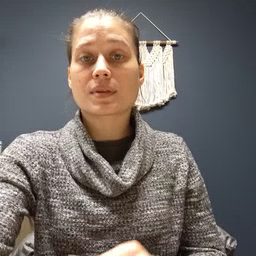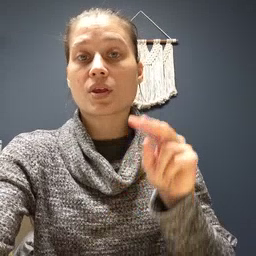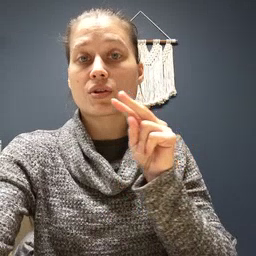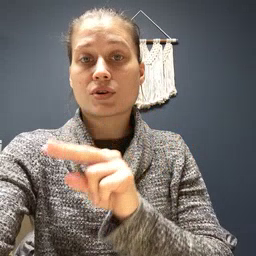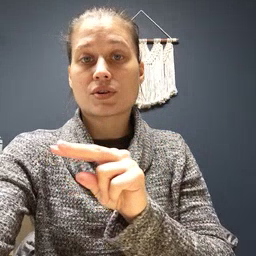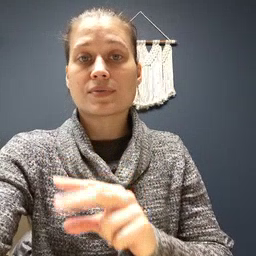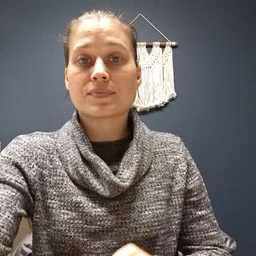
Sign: look